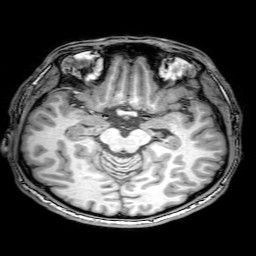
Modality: T1w
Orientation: coronal